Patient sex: F
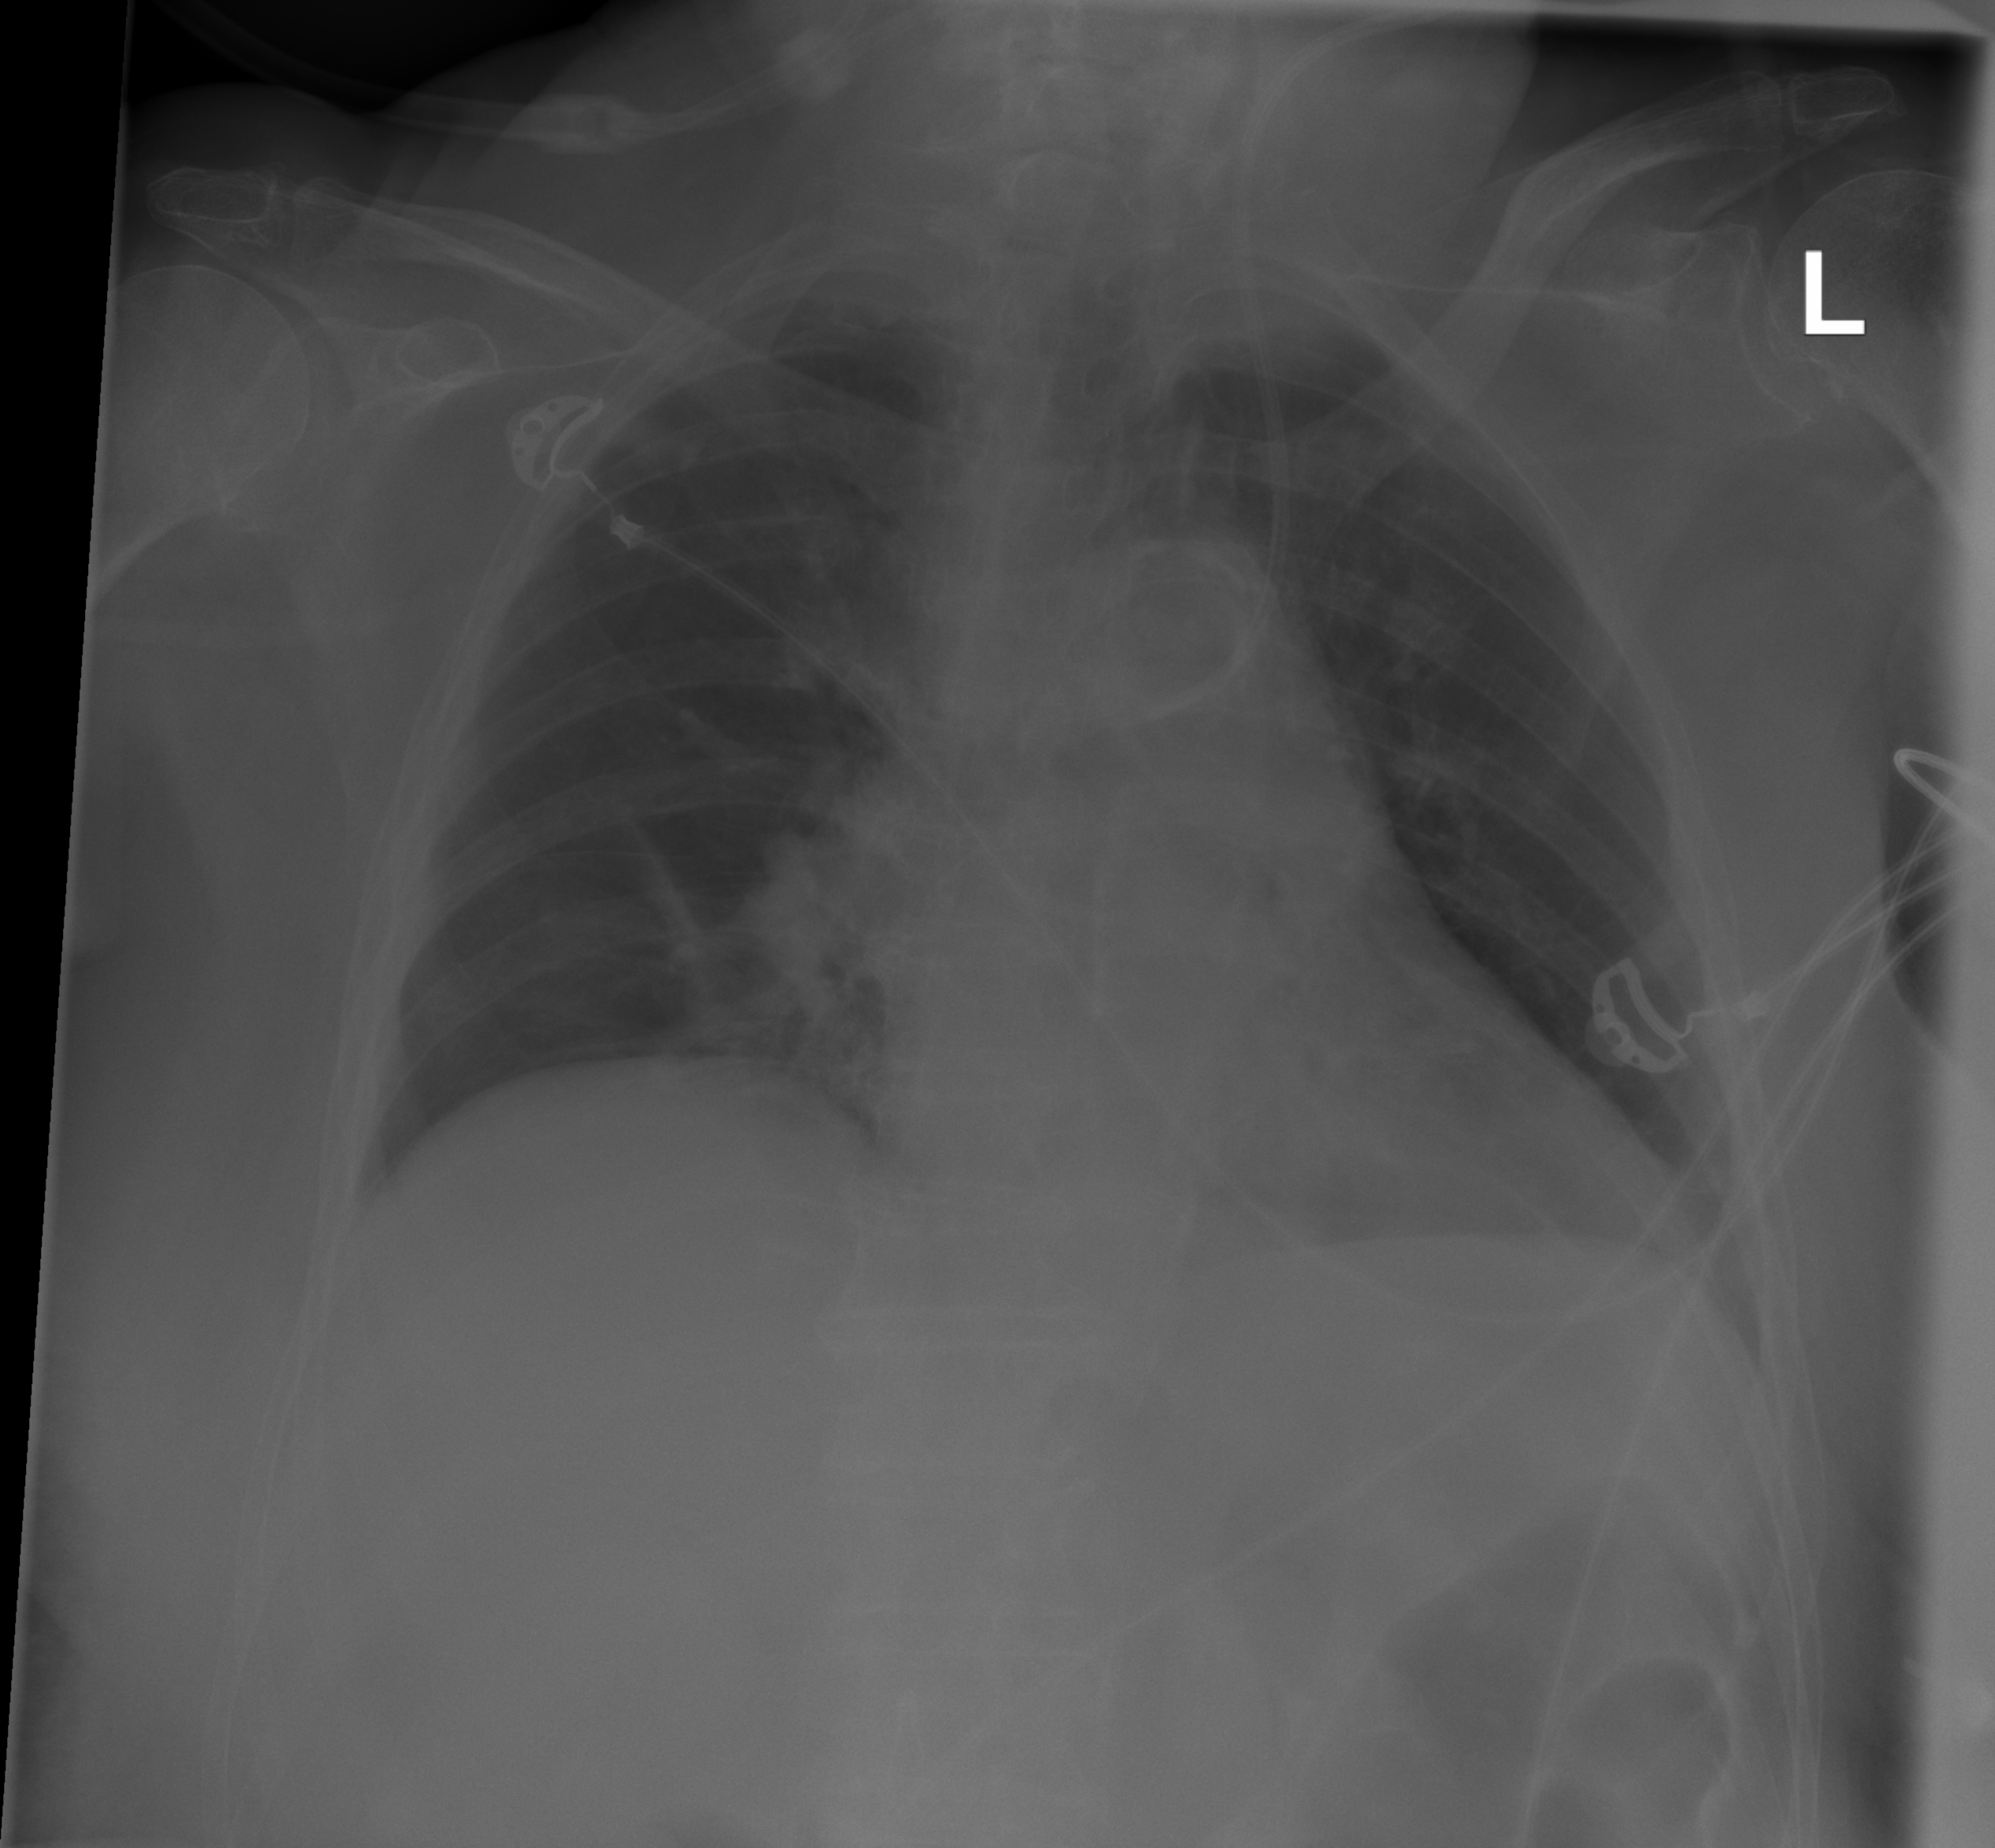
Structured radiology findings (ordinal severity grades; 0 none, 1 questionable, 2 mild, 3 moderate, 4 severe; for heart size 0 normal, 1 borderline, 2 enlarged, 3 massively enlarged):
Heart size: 0
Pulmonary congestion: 0
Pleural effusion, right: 0
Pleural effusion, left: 0
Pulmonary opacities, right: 0
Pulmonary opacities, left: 0
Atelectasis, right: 2
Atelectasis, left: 0